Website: macys
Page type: added-to-cart
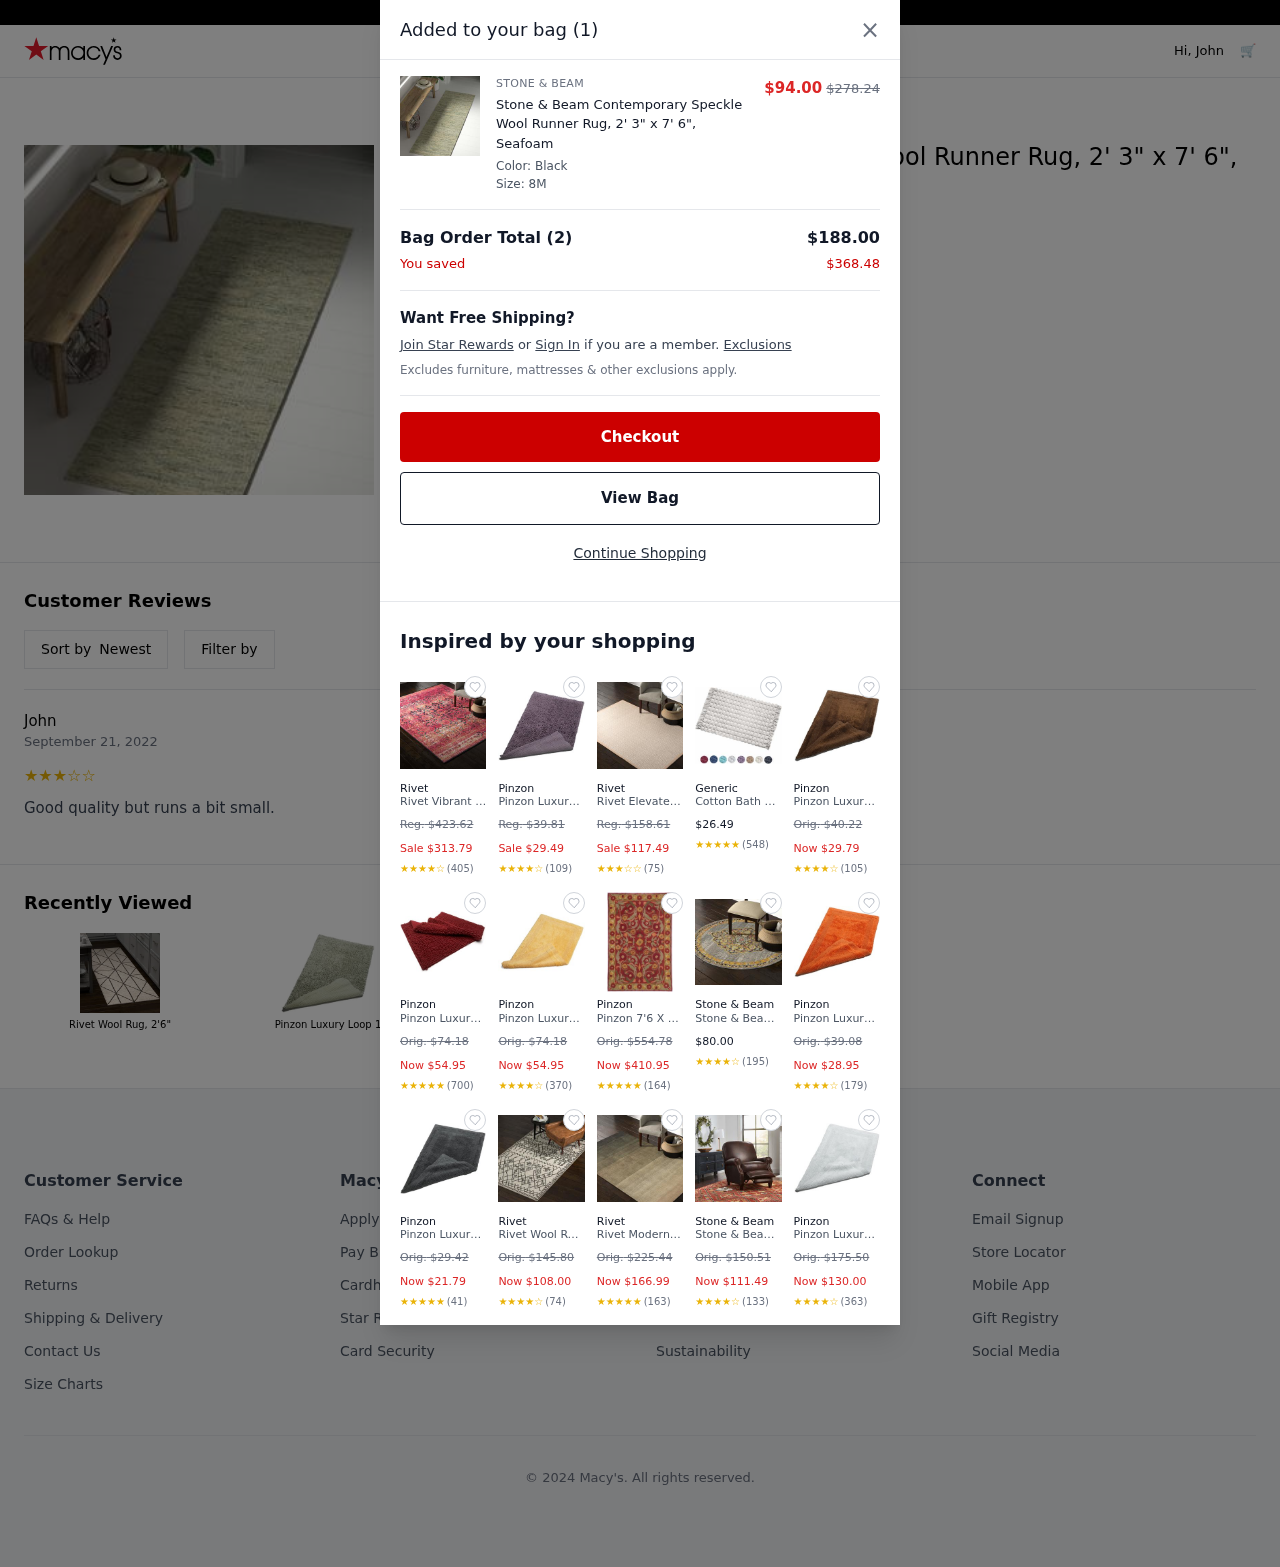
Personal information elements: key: PII_FIRSTNAME
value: John
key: PII_REVIEW
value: Good quality but runs a bit small.
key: PII_USER_RATING
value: ★
★
★
★
☆
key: PII_USER_RATING
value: ★
★
★
☆
☆
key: PII_USER_RATING
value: ★
★
★
★
★
Product elements: key: PRODUCT1_BRAND
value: Stone & Beam
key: PRODUCT1_NAME
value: Stone & Beam Contemporary Speckle Wool Runner Rug, 2' 3" x 7' 6", Seafoam
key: PRODUCT1_PRICE
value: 94
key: PRODUCT18_NAME
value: Rivet Wool Rug, 2'6"
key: PRODUCT19_NAME
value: Pinzon Luxury Loop 1
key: PRODUCT1_ORIGINAL_PRICE
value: $278.24
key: PRODUCT2_BRAND
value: Rivet
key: PRODUCT2_NAME
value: Rivet Vibrant Medallion Rug, 7'6" x 9'6", Pink
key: PRODUCT2_ORIGINAL_PRICE
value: Reg. $423.62
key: PRODUCT2_PRICE
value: Sale $313.79
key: PRODUCT2_RATING
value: ★
★
★
★
☆
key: PRODUCT2_NUM_RATINGS
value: (405)
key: PRODUCT3_BRAND
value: Pinzon
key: PRODUCT3_NAME
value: Pinzon Luxury Loop 17-By-24-Inch Bath Rug, Plum
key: PRODUCT3_ORIGINAL_PRICE
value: Reg. $39.81
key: PRODUCT3_PRICE
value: Sale $29.49
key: PRODUCT3_RATING
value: ★
★
★
★
☆
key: PRODUCT3_NUM_RATINGS
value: (109)
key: PRODUCT4_BRAND
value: Rivet
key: PRODUCT4_NAME
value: Rivet Elevated Chevron Patterned Area Rug
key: PRODUCT4_ORIGINAL_PRICE
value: Reg. $158.61
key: PRODUCT4_PRICE
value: Sale $117.49
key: PRODUCT4_RATING
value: ★
★
★
☆
☆
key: PRODUCT4_NUM_RATINGS
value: (75)
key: PRODUCT5_BRAND
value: Generic
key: PRODUCT5_NAME
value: Cotton Bath Rug Floor mat for Spa Vanity Shower Super Soft Machine Washable Bath Rugs for Bathroom/K
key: PRODUCT5_PRICE
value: $26.49
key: PRODUCT5_RATING
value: ★
★
★
★
★
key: PRODUCT5_NUM_RATINGS
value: (548)
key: PRODUCT6_BRAND
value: Pinzon
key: PRODUCT6_NAME
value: Pinzon Luxury Reversible 17-By-24-Inch Bath Rug, Espresso
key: PRODUCT6_ORIGINAL_PRICE
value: Orig. $40.22
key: PRODUCT6_PRICE
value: Now $29.79
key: PRODUCT6_RATING
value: ★
★
★
★
☆
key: PRODUCT6_NUM_RATINGS
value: (105)
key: PRODUCT7_BRAND
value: Pinzon
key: PRODUCT7_NAME
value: Pinzon Luxury Loop 30-By-50-Inch Cotton Bath Rug, Brick
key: PRODUCT7_ORIGINAL_PRICE
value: Orig. $74.18
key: PRODUCT7_PRICE
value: Now $54.95
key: PRODUCT7_RATING
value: ★
★
★
★
★
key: PRODUCT7_NUM_RATINGS
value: (700)
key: PRODUCT8_BRAND
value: Pinzon
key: PRODUCT8_NAME
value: Pinzon Luxury Reversible 30-By-50-Inch Cotton Bath Rug, Maize
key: PRODUCT8_ORIGINAL_PRICE
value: Orig. $74.18
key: PRODUCT8_PRICE
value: Now $54.95
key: PRODUCT8_RATING
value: ★
★
★
★
☆
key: PRODUCT8_NUM_RATINGS
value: (370)
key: PRODUCT9_BRAND
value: Pinzon
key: PRODUCT9_NAME
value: Pinzon 7'6 X 9'6 Hand-tufted Villa Wool Rug
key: PRODUCT9_ORIGINAL_PRICE
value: Orig. $554.78
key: PRODUCT9_PRICE
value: Now $410.95
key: PRODUCT9_RATING
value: ★
★
★
★
★
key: PRODUCT9_NUM_RATINGS
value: (164)
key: PRODUCT10_BRAND
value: Stone & Beam
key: PRODUCT10_NAME
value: Stone & Beam Polypropylene Round Rug, 5'3" x 5'3", Gray, Orange, Multicolor
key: PRODUCT10_PRICE
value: $80.00
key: PRODUCT10_RATING
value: ★
★
★
★
☆
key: PRODUCT10_NUM_RATINGS
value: (195)
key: PRODUCT11_BRAND
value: Pinzon
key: PRODUCT11_NAME
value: Pinzon Luxury Reversible 17-By-24-Inch Bath Rug, Spice
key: PRODUCT11_ORIGINAL_PRICE
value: Orig. $39.08
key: PRODUCT11_PRICE
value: Now $28.95
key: PRODUCT11_RATING
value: ★
★
★
★
☆
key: PRODUCT11_NUM_RATINGS
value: (179)
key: PRODUCT12_BRAND
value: Pinzon
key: PRODUCT12_NAME
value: Pinzon Luxury Reversible 17-By-24-Inch Bath Rug, Grey
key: PRODUCT12_ORIGINAL_PRICE
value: Orig. $29.42
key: PRODUCT12_PRICE
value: Now $21.79
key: PRODUCT12_RATING
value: ★
★
★
★
★
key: PRODUCT12_NUM_RATINGS
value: (41)
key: PRODUCT13_BRAND
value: Rivet
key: PRODUCT13_NAME
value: Rivet Wool Rug, 5' x 8', Gray, Charcoal
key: PRODUCT13_ORIGINAL_PRICE
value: Orig. $145.80
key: PRODUCT13_PRICE
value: Now $108.00
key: PRODUCT13_RATING
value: ★
★
★
★
☆
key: PRODUCT13_NUM_RATINGS
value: (74)
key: PRODUCT14_BRAND
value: Rivet
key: PRODUCT14_NAME
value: Rivet Modern Ombre Wool Rug
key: PRODUCT14_ORIGINAL_PRICE
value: Orig. $225.44
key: PRODUCT14_PRICE
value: Now $166.99
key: PRODUCT14_RATING
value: ★
★
★
★
★
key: PRODUCT14_NUM_RATINGS
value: (163)
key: PRODUCT15_BRAND
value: Stone & Beam
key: PRODUCT15_NAME
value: Stone & Beam Traditional Detailed Diamond Rug
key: PRODUCT15_ORIGINAL_PRICE
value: Orig. $150.51
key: PRODUCT15_PRICE
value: Now $111.49
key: PRODUCT15_RATING
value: ★
★
★
★
☆
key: PRODUCT15_NUM_RATINGS
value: (133)
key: PRODUCT16_BRAND
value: Pinzon
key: PRODUCT16_NAME
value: Pinzon Luxury Reversible 21-By-34-Inch Cotton Bath Rug, Silver Sage
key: PRODUCT16_ORIGINAL_PRICE
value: Orig. $175.50
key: PRODUCT16_PRICE
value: Now $130.00
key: PRODUCT16_RATING
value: ★
★
★
★
☆
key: PRODUCT16_NUM_RATINGS
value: (363)
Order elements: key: ORDER_DATE
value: September 21, 2022
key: ORDER_NUM_ITEMS
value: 1
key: ORDER_NUM_ITEMS
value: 2
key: ORDER_SUBTOTAL
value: $188.00
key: ORDER_SAVINGS
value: $368.48